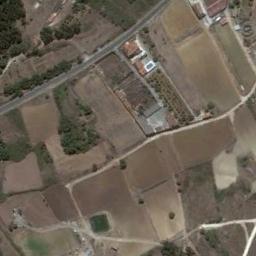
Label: rectangular_farmland